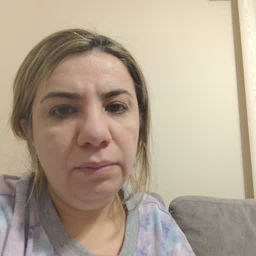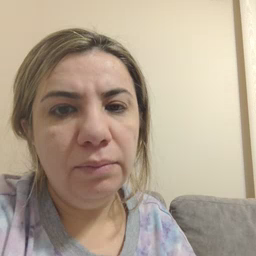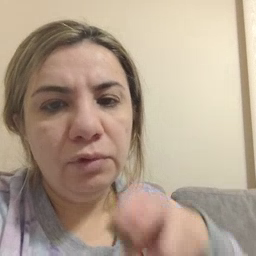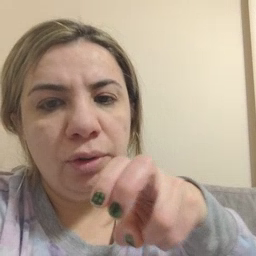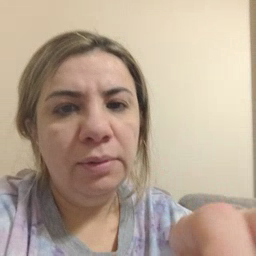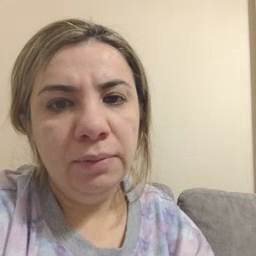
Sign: ride